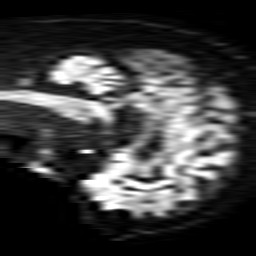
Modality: TRACE
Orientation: sagittal
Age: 85
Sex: male
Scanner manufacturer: philips
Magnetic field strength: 1.5 T
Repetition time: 3.538 s
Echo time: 0.09411 s